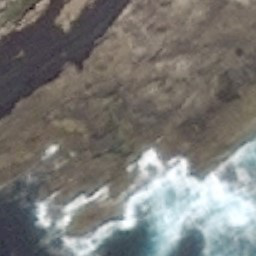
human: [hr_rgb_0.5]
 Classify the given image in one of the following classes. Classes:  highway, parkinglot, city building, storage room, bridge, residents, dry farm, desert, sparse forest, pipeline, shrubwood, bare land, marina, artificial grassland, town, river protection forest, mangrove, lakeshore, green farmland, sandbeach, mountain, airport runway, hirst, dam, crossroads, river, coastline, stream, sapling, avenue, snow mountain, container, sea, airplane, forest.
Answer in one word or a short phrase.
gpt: coastline